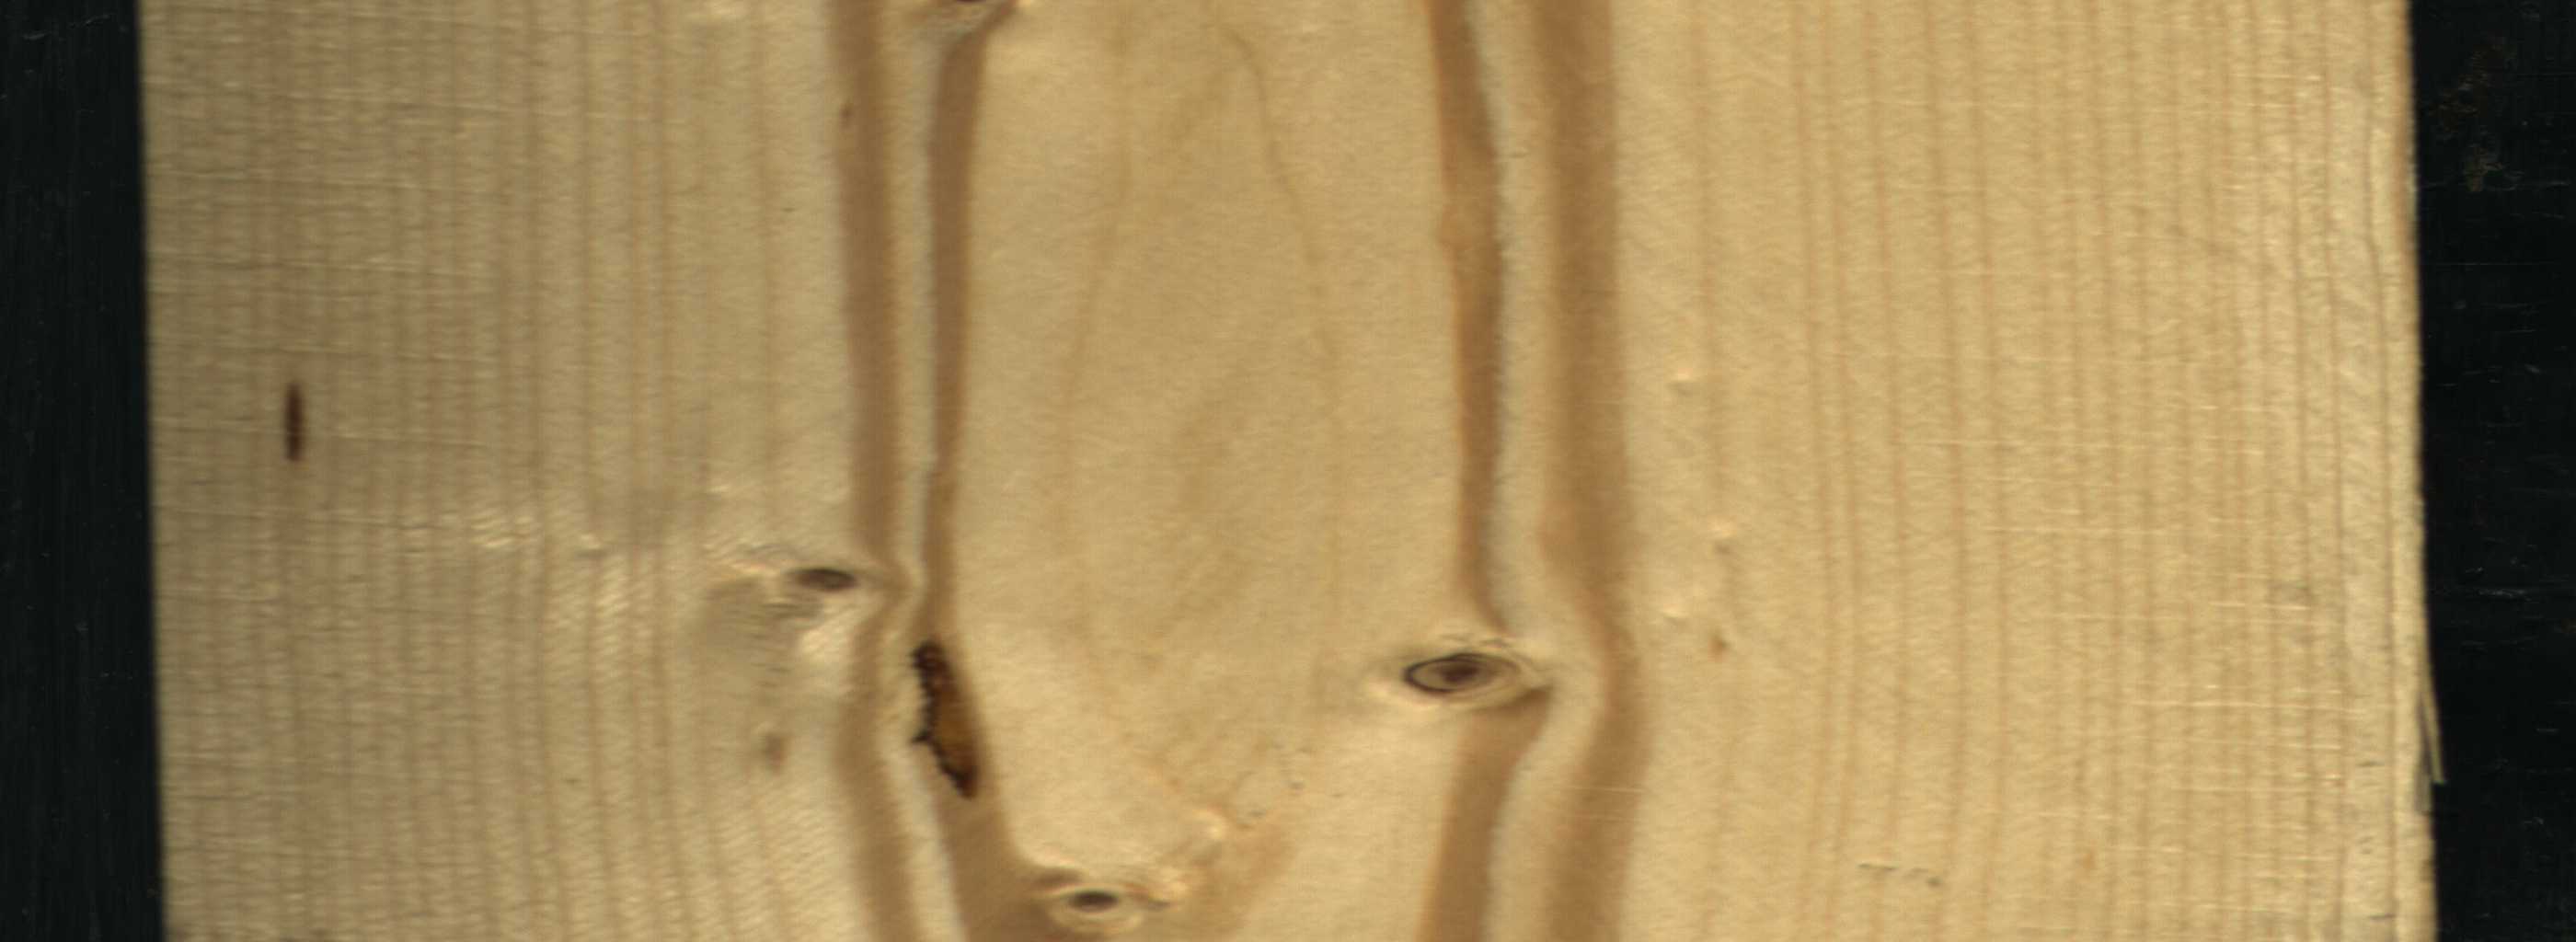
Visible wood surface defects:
resin
resin
Dead_Knot
Live_Knot
Live_Knot